Field crop: maize
Growth stage: 2
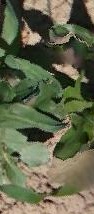
Species: maize